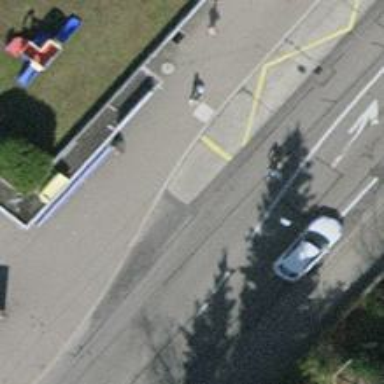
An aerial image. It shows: Platform for public transport with shelter.